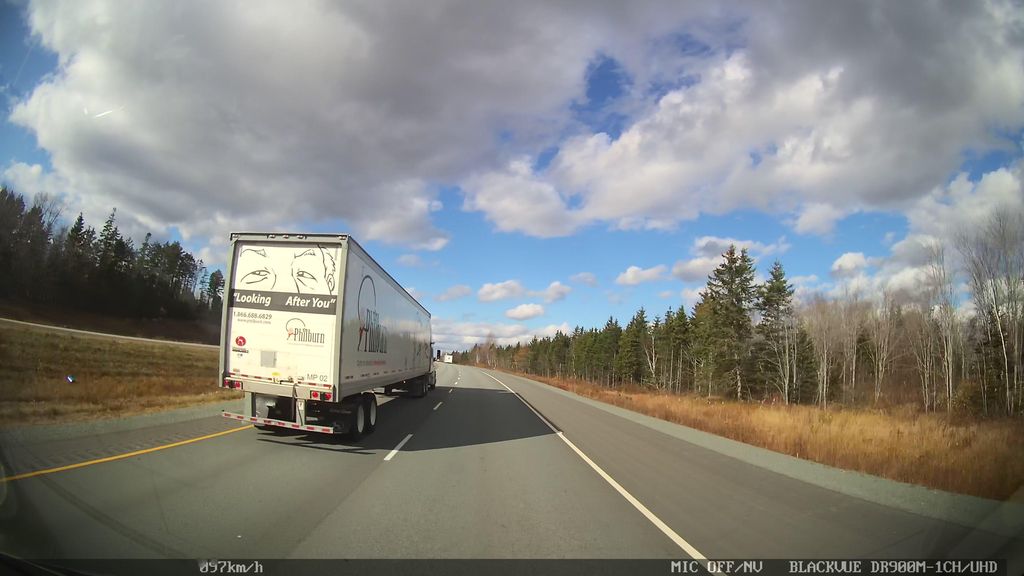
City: halifax